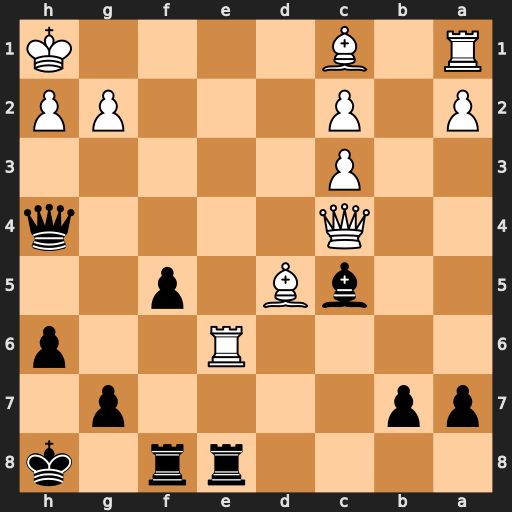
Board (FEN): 4rr1k/pp4p1/4R2p/2bB1p2/2Q4q/2P5/P1P3PP/R1B4K
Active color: b
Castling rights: -
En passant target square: -
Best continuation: Qe1+ Rxe1 Rxe1+ Qf1 Rxf1#